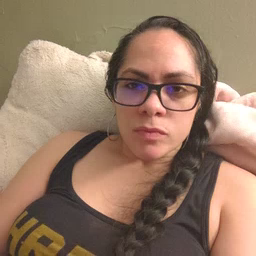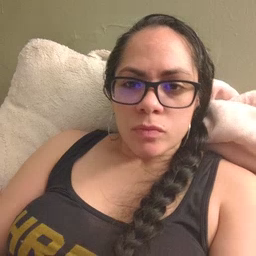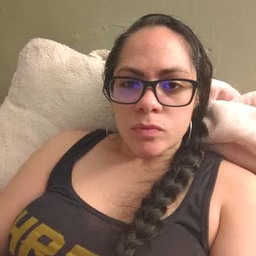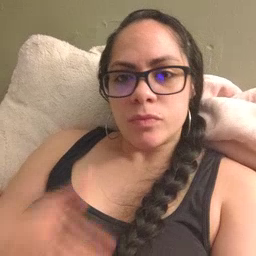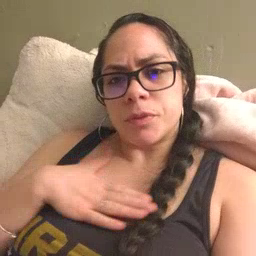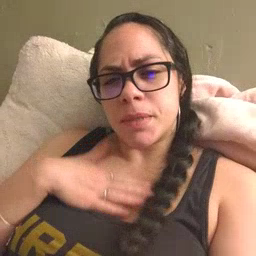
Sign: please